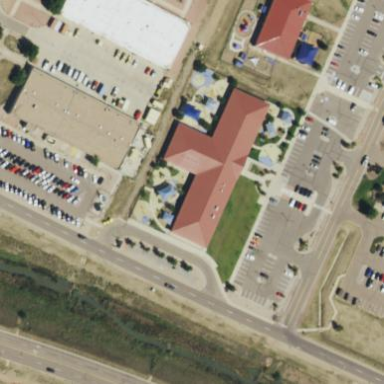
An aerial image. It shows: Kindergarten building.